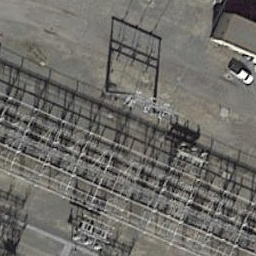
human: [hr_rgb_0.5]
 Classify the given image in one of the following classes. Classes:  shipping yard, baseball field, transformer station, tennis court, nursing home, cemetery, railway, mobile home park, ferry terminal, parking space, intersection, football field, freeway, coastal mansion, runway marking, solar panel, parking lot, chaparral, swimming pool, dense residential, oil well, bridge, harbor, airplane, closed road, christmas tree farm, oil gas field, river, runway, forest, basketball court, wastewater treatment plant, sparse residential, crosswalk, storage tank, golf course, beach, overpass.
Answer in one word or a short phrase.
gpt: transformer station